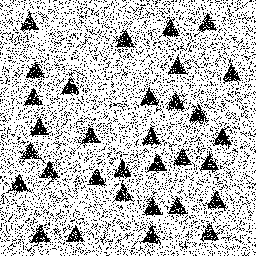
Squares: 0
Triangles: 32
Stars: 0
Total shapes: 32